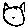
Label: cat